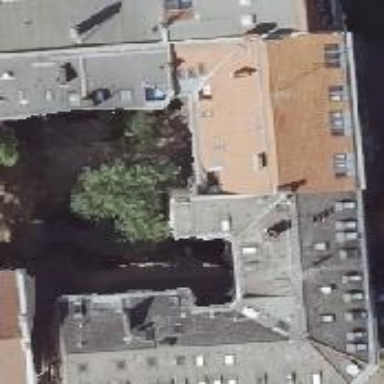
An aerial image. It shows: Image showing building with apartments.